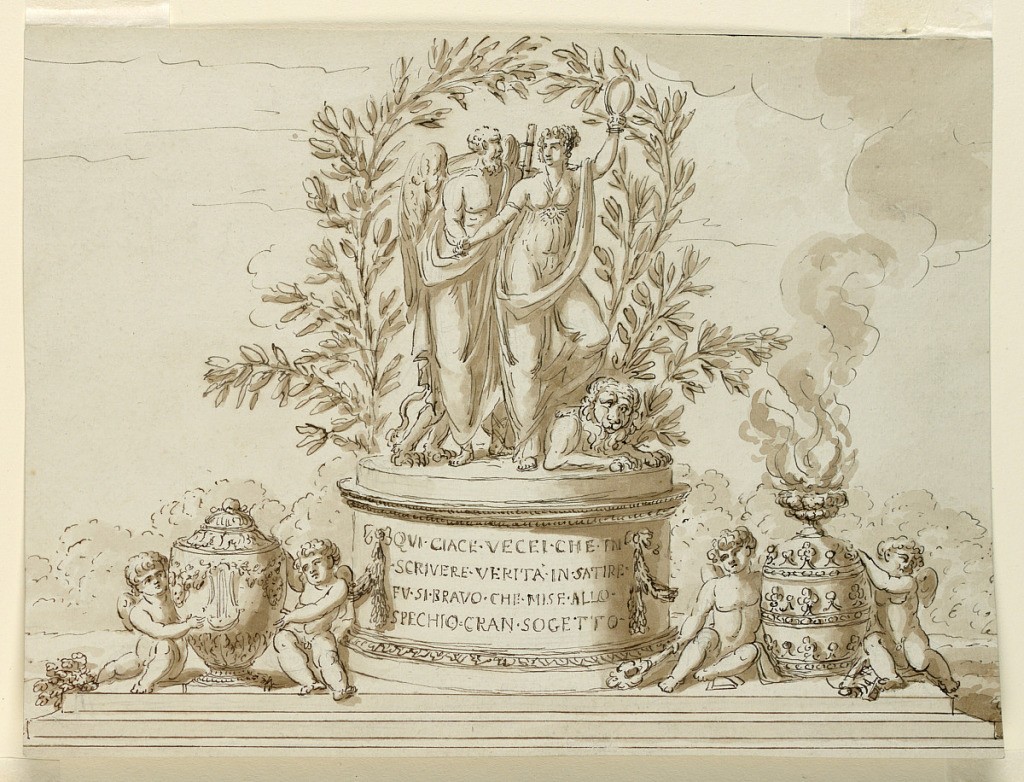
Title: Sepulchral Monument for Writer Vecei
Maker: Giuseppe Barberi, Italian, 1746–1809
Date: after 1795
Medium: Pen and brown ink, brush and brown wash, graphite on blued-white paper, lined
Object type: Drawing
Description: A group composed of Saturnus, Truth, and a Lion is shown on an oval pedestal against an arch of olive boughs. Two seated putti flamking an urn, at left, a vase in the shape of  tiara with fire. In landscape. Fragment of bordering line, top right.
Inscription on monument base:
QUI.CIACE.VECEI.CHE.IN/ SCRIVERE.VERITA.IN.SATIRE/ FU.SI.BRAVO.CHE.MISE.ALLO/ SPECCHIO.GRAN.SOGETTO